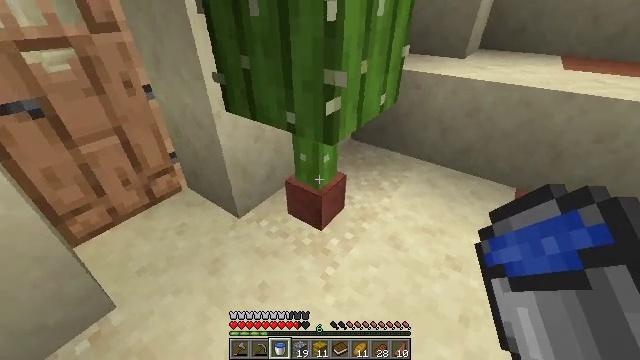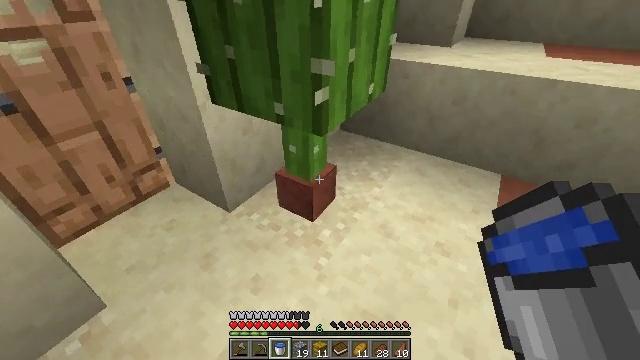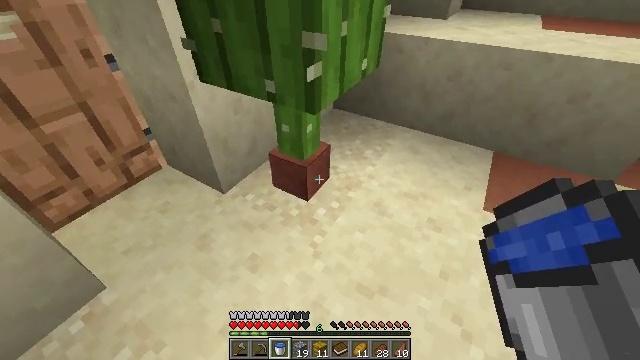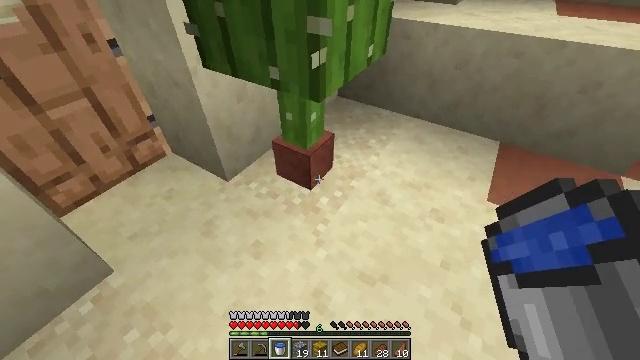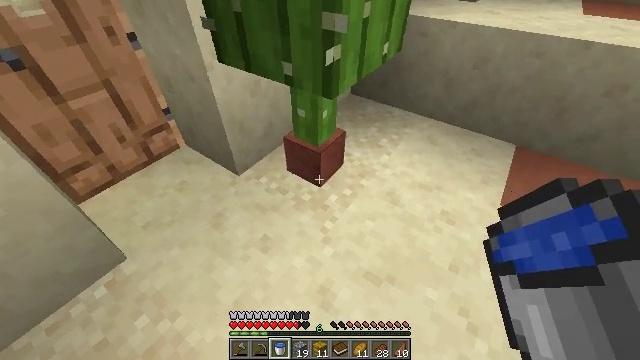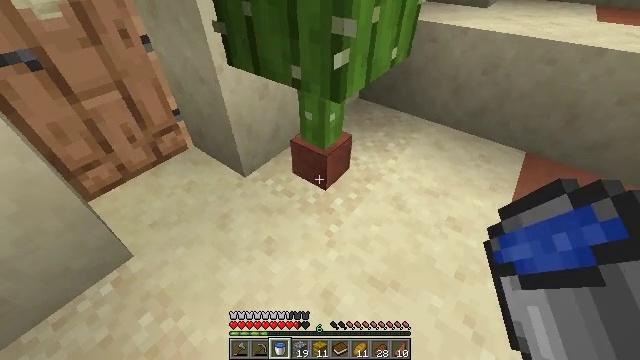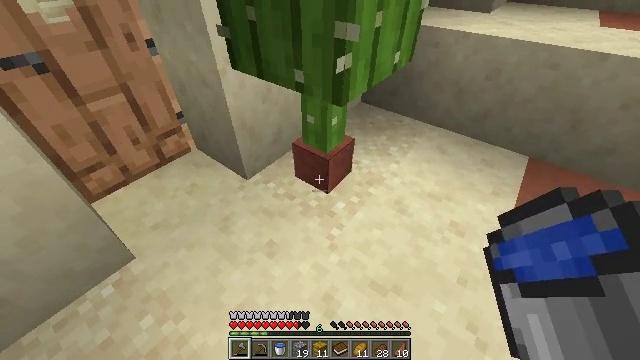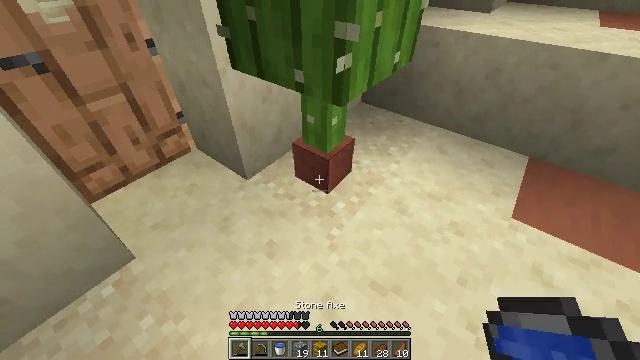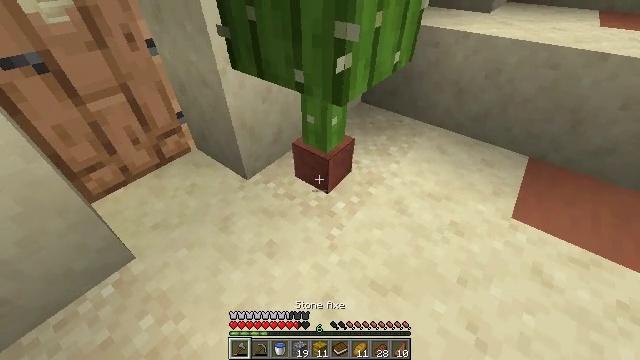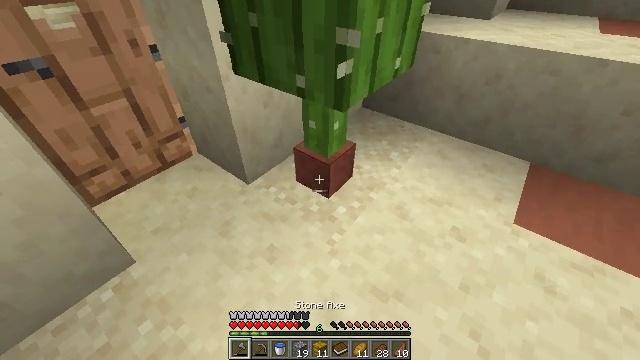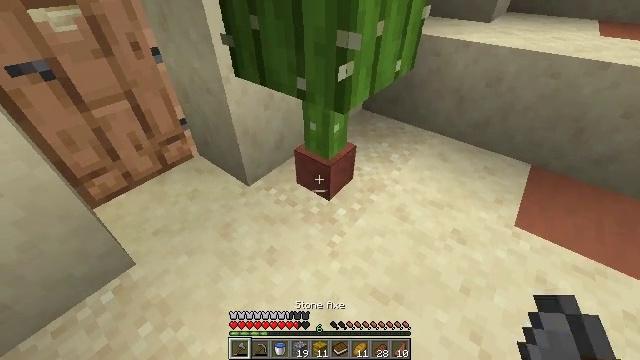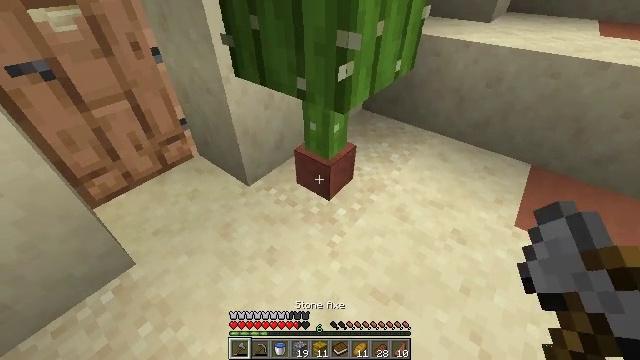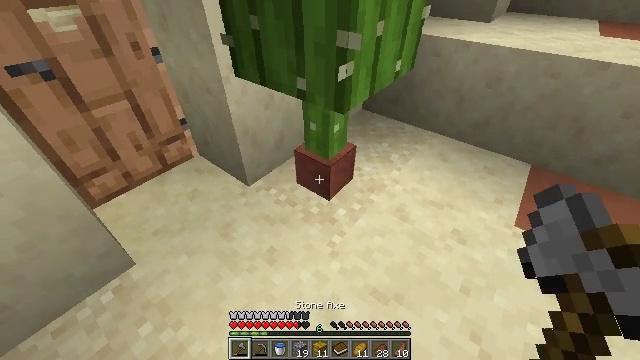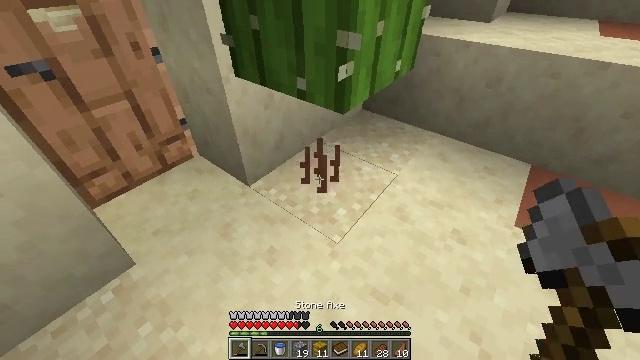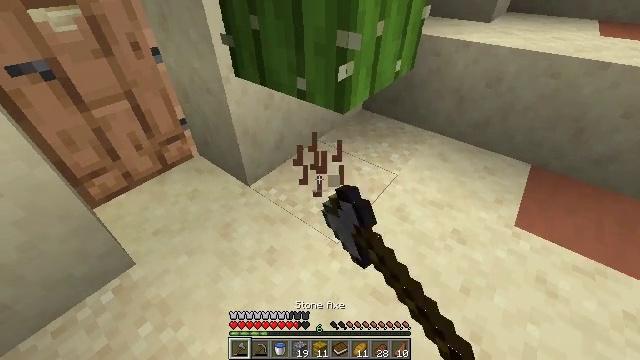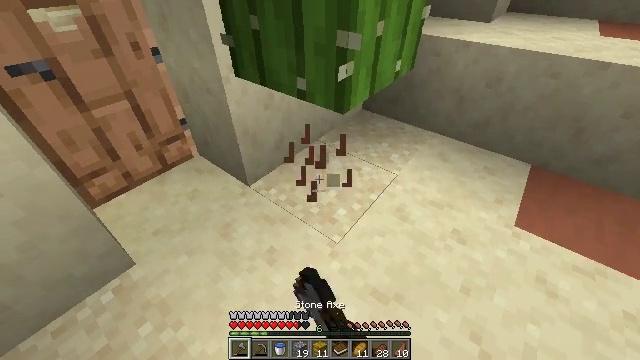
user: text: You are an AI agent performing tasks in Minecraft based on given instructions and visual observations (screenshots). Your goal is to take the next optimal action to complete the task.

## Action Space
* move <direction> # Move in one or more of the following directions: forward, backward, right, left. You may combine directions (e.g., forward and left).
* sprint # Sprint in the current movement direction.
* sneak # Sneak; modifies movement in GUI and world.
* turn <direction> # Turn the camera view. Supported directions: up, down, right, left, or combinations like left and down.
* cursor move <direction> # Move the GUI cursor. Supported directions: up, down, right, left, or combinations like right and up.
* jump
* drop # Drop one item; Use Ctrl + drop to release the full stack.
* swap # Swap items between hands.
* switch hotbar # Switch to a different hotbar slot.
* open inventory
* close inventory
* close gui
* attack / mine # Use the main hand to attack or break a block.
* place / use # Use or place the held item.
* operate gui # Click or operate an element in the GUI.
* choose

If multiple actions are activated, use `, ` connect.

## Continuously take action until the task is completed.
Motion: motion action
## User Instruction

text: Attack the potted cactus to pick it up.
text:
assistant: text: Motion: turn right and down
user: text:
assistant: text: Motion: turn right and down
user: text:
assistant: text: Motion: turn left and down
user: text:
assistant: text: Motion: turn left
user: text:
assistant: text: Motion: turn left
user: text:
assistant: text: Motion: switch to hotbar 1
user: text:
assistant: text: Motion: switch to hotbar 1
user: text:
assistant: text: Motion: switch to hotbar 1
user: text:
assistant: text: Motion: turn up
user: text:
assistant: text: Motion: no_op
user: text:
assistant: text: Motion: no_op
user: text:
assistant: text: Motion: no_op
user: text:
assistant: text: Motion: attack / mine
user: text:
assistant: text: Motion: attack / mine
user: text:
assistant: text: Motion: attack / mine
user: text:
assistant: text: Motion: attack / mine
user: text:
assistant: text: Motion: attack / mine
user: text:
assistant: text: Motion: attack / mine